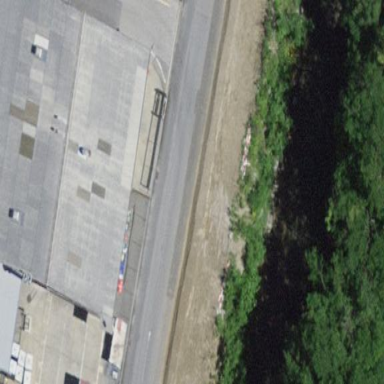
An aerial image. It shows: Industrial building.